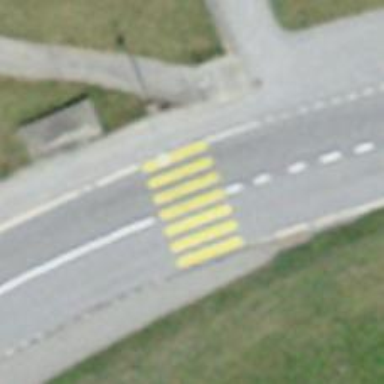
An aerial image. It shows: Uncontrolled road crossing.